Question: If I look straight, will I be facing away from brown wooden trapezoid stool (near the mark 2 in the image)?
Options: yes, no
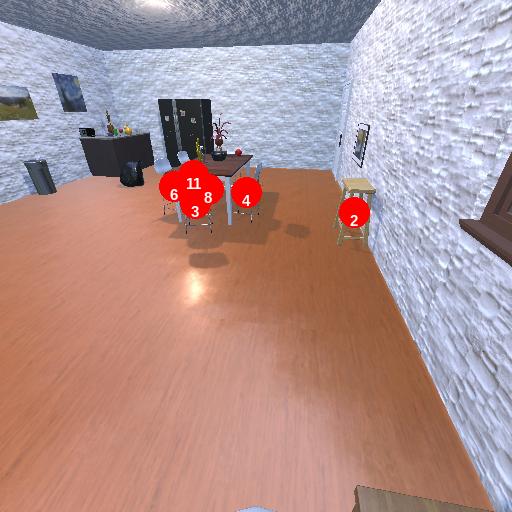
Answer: yes